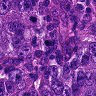
Metastatic tissue present: yes